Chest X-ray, AP view. Patient: 24 years old, sex M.
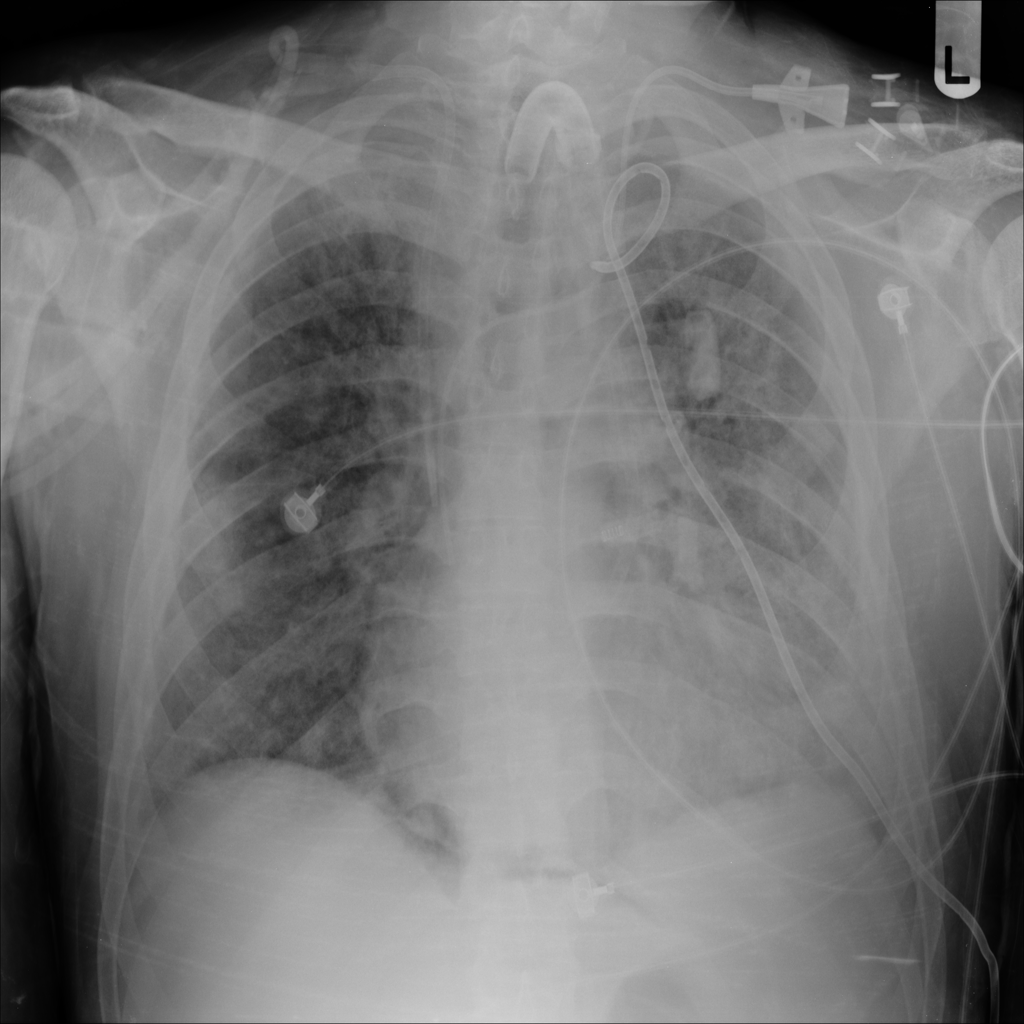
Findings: No Finding